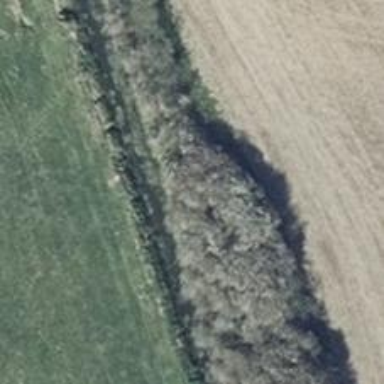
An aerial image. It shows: Row of deciduous broadleaved trees.